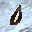
Label: 0